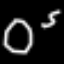
Label: octagon